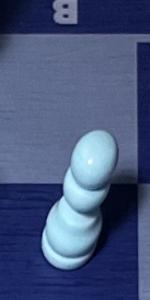
Label: Pawn_White